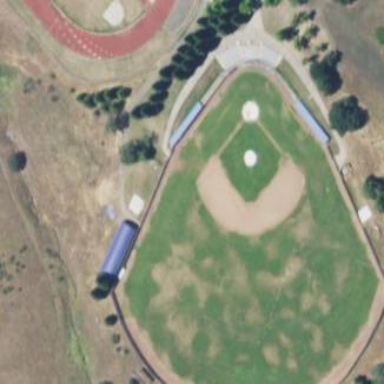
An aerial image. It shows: Baseball pitch for leisure and sports activities.